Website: ulta-beauty
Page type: address-validator
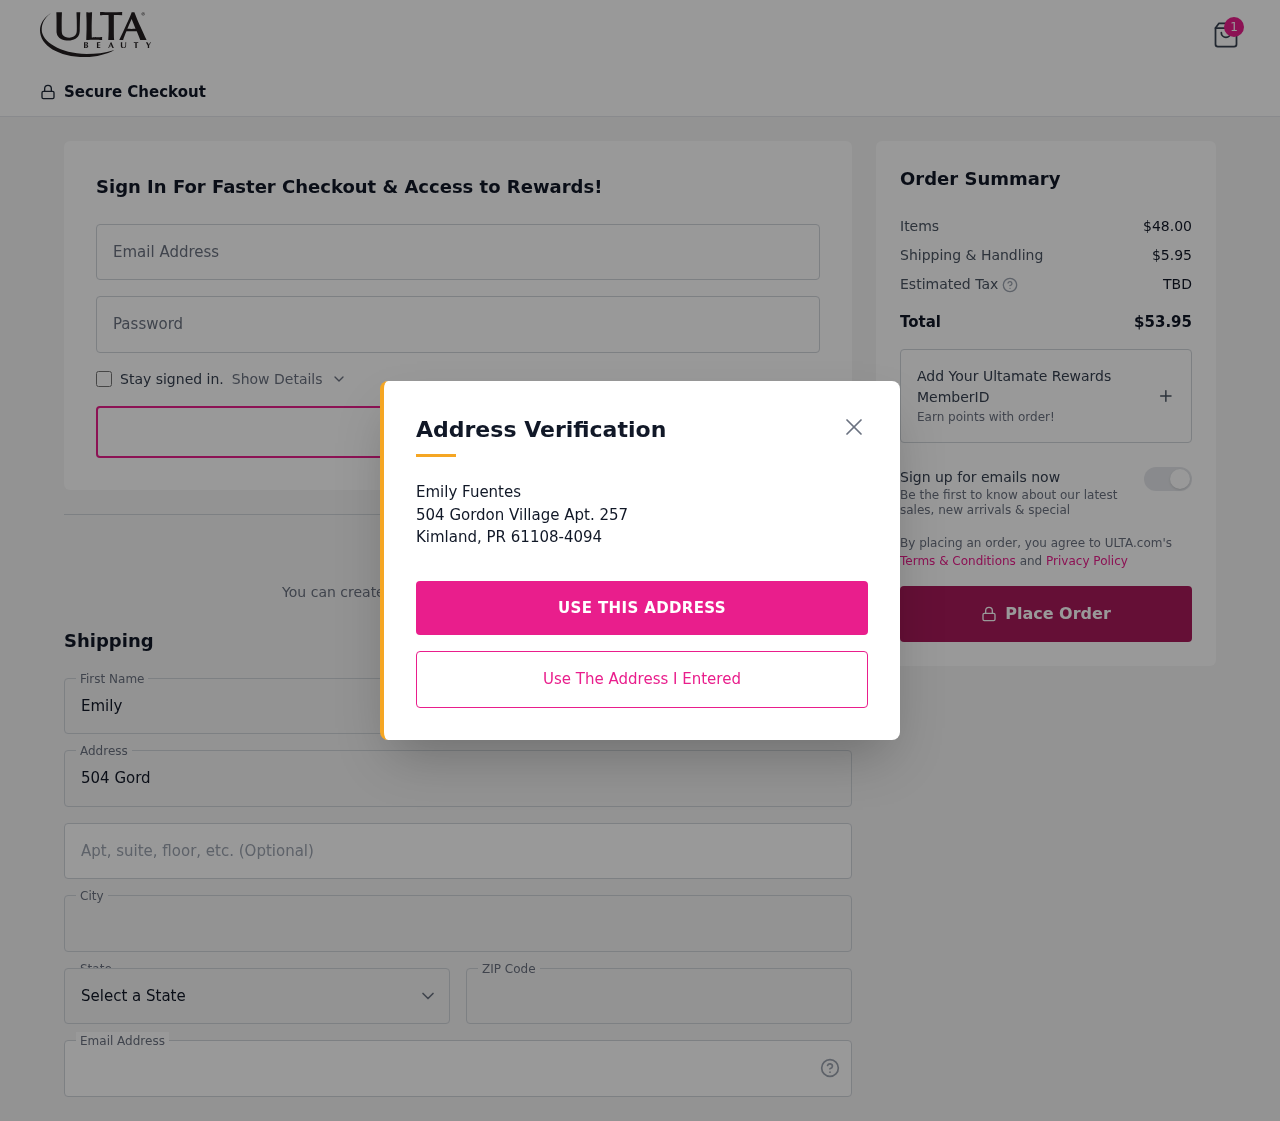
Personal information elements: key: PII_CITY
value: Kimland
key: PII_EMAIL
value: efuentes@hotmail.com
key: PII_FIRSTNAME
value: Emily
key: PII_LASTNAME
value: Fuentes
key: PII_POSTCODE
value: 61108
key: PII_STATE_ABBR
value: PR
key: PII_STREET
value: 504 Gordon Village Apt. 257
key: PII_STREET2
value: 504 Gordon Village Apt. 257
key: PII_STREET2
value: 9487 Griffin Cape
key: PII_FULLNAME2
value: Emily Fuentes
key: PII_CITY2
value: Kimland
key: PII_STATE_ABBR2
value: PR
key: PII_POSTCODE_FULL
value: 61108
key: PII_POSTCODE_EXT
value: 4094
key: PII_POSTCODE_NUMERIC
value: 61108
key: PII_POSTCODE_EXT_NUMERIC
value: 4094
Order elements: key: ORDER_NUM_ITEMS
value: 1
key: ORDER_SUBTOTAL
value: $48.00
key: ORDER_SHIPPING_COST
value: $5.95
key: ORDER_TOTAL
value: $53.95